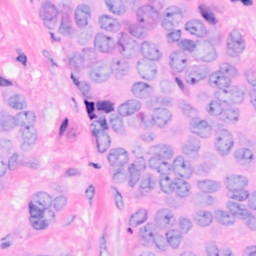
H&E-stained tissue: Breast